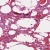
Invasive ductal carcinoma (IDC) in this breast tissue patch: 0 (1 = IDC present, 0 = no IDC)